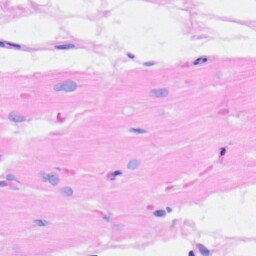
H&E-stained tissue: Heart